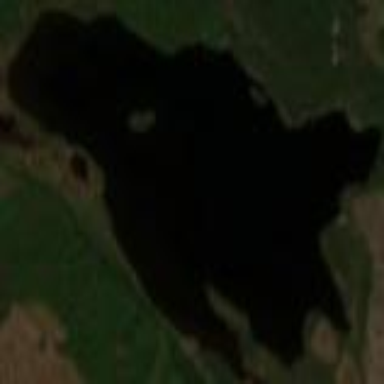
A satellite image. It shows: Beautiful lake surrounded by nature.